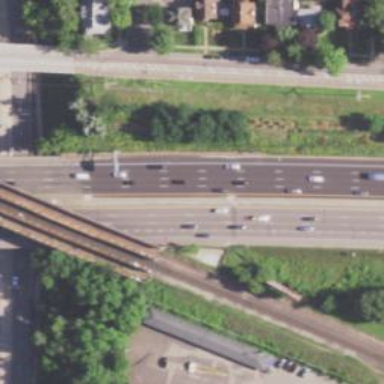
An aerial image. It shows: Motorway.